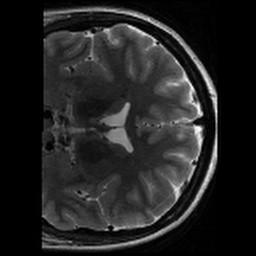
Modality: T2w
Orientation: coronal
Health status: healthy
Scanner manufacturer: siemens
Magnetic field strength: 3 T
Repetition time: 8.02 s
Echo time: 0.08 s